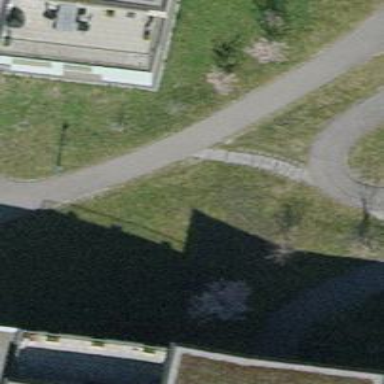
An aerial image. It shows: Road with steps.